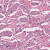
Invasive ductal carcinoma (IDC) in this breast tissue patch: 1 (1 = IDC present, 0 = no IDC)